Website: bh-photo
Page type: store-pickup
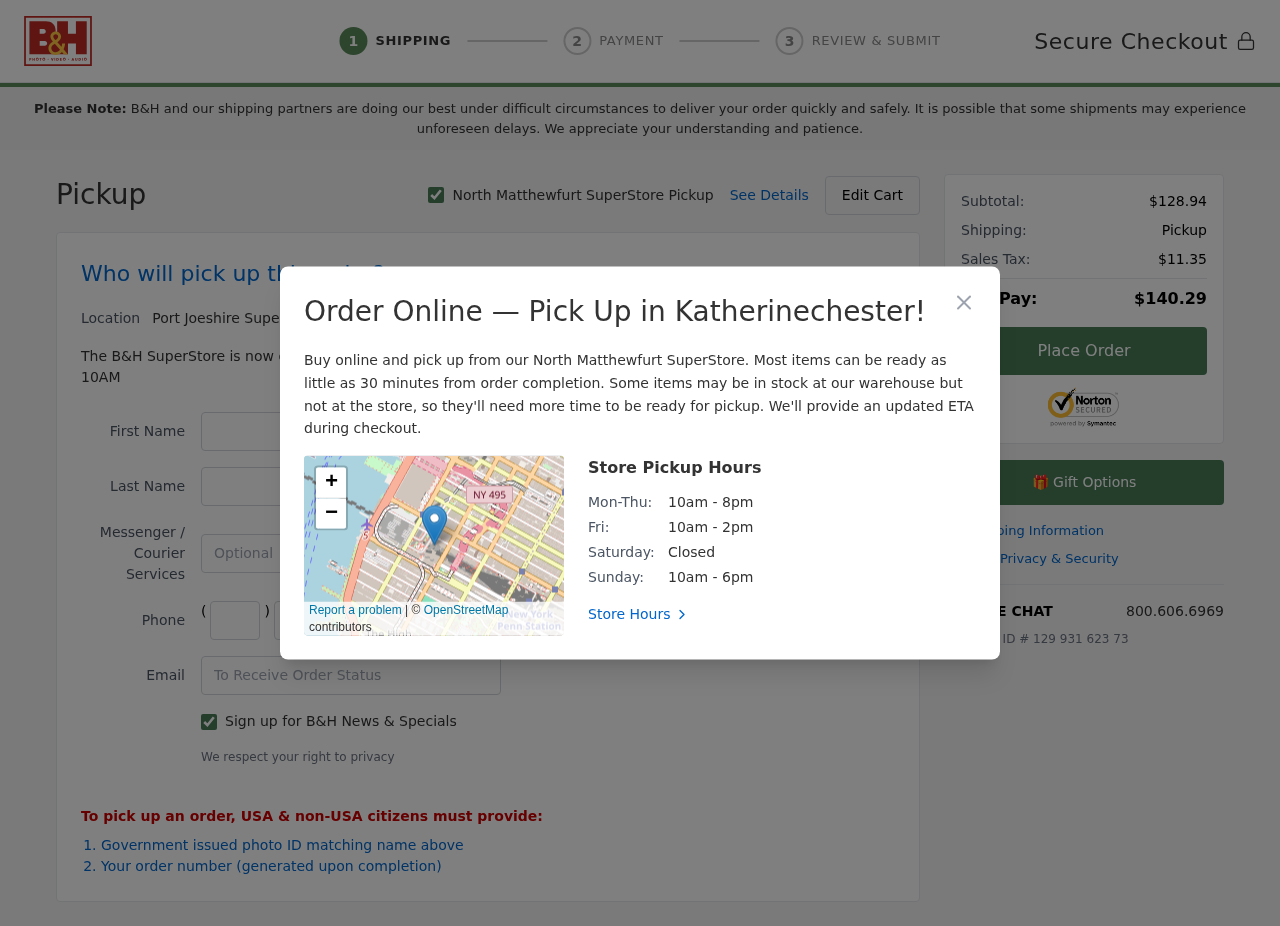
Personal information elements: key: PII_CITY
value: North Matthewfurt
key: PII_CITY2
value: Port Joeshire
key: PII_CITY3
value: Katherinechester
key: PII_EMAIL
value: bcuevas@yahoo.com
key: PII_FIRSTNAME
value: Breanna
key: PII_LASTNAME
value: Cuevas
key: PII_PHONE_AREA
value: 212
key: PII_PHONE_PREFIX
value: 806
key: PII_PHONE_SUFFIX
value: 7400
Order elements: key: ORDER_SUBTOTAL
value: $128.94
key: ORDER_TAX
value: $11.35
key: ORDER_TOTAL
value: $140.29
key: ORDER_ID
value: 129 931 623 73